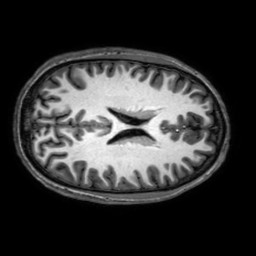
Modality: T1w
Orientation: axial
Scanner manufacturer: philips
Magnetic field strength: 3 T
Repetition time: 0.0096 s
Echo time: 0.0046 s